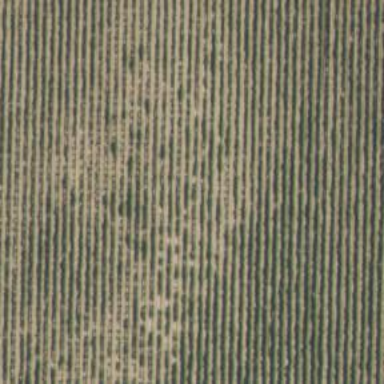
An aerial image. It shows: Vineyard where grapes are grown.